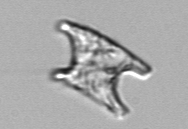
Label: Eucampia